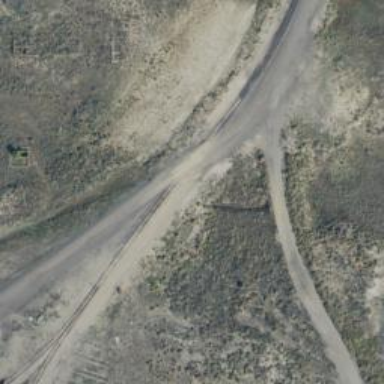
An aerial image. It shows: Level crossing along the railway.